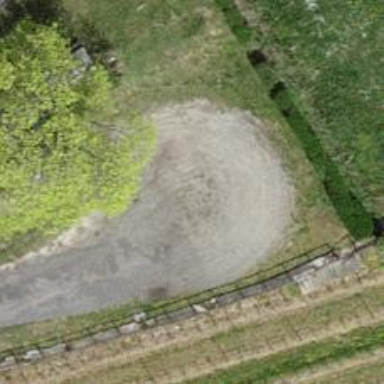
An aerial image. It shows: Parking area with fine gravel surface.